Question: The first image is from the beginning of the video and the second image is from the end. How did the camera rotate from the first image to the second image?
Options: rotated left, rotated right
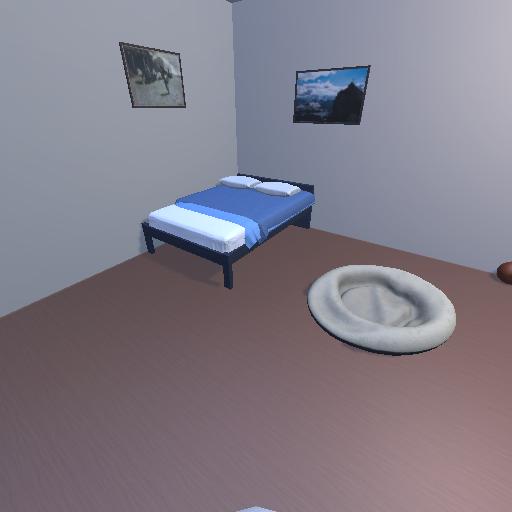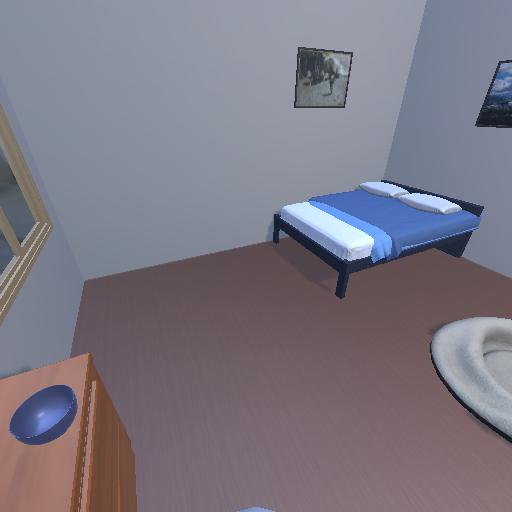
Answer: rotated left